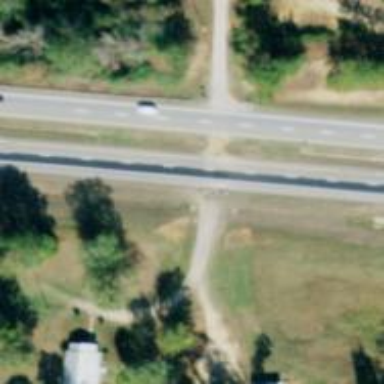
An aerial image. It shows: Asphalt dual carriageway at the trunk highway level.